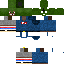
A male human skin with medium skin, wearing brown long hair dressed in a blue hoodie and blue pants, featuring a closed mouth.